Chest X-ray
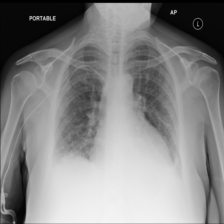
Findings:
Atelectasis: positive
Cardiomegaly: positive
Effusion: positive
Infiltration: positive
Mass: negative
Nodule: negative
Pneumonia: negative
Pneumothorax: negative
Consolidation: negative
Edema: negative
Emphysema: negative
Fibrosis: negative
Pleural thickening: negative
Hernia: negative